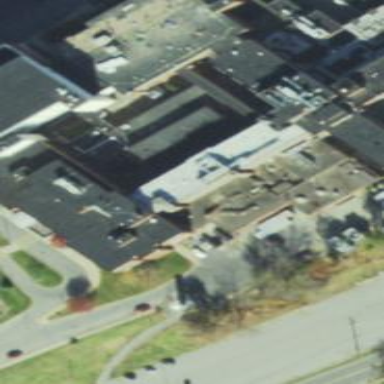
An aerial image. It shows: Hospital building.